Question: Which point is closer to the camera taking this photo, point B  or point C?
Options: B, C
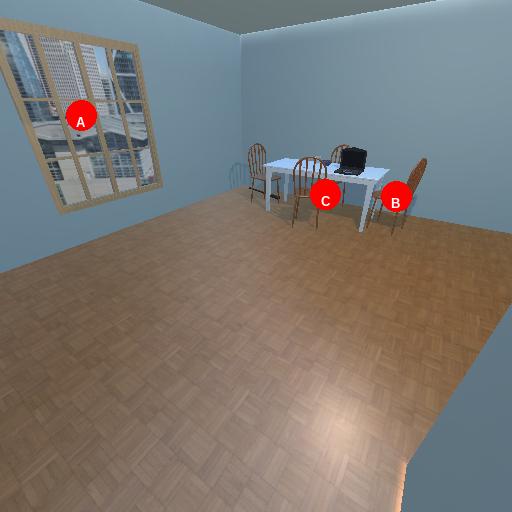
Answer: B